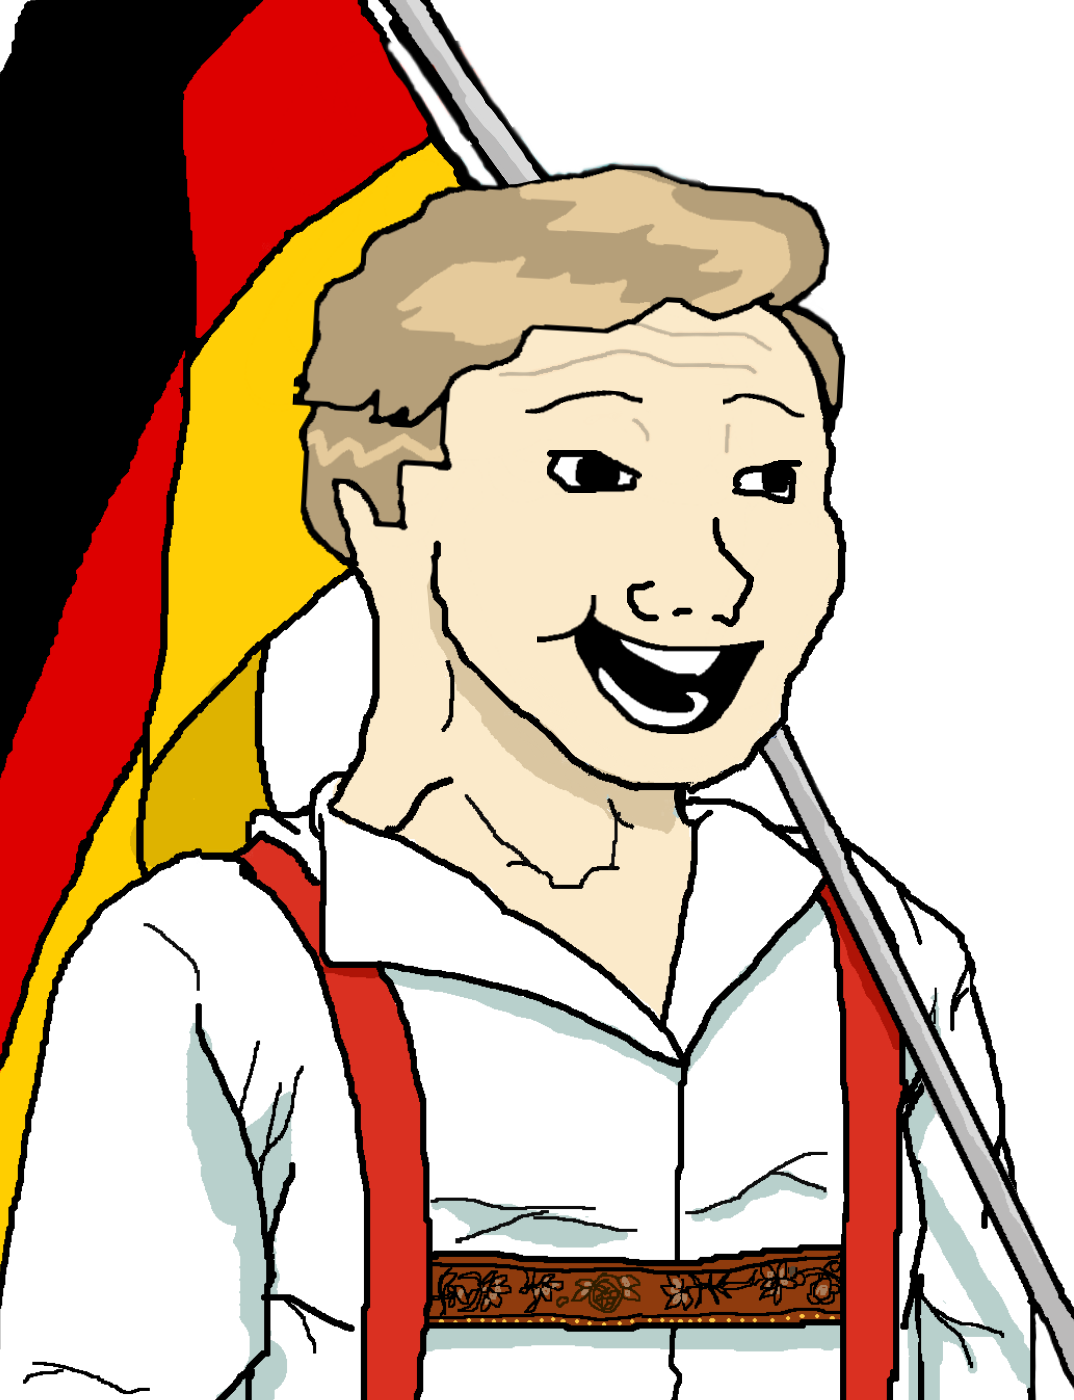
Label: 5_Bloomer